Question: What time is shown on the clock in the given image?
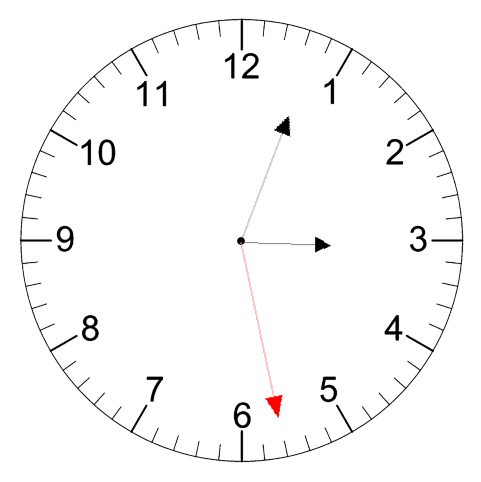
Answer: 03:03:28